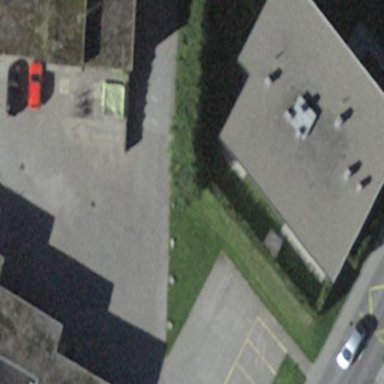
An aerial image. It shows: Flat-roofed building.